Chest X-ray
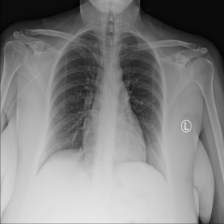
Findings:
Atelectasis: negative
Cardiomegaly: negative
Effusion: negative
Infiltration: negative
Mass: negative
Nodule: negative
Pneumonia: negative
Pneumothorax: negative
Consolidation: negative
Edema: negative
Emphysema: negative
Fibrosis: negative
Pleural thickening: negative
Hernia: negative